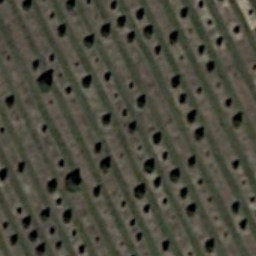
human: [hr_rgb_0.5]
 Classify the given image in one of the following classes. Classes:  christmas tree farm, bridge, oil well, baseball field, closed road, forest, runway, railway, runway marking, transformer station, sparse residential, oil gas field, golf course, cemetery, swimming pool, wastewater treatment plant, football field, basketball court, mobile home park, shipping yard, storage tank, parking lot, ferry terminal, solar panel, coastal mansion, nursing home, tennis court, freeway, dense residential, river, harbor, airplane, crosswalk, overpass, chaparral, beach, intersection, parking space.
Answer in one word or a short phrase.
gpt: christmas tree farm